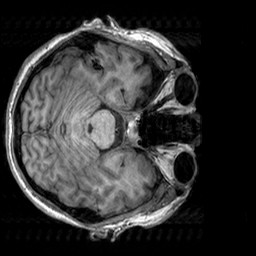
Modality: T1w
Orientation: axial
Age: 23
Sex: male
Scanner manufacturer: siemens
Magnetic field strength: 3 T
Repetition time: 2.3 s
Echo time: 0.00303 s